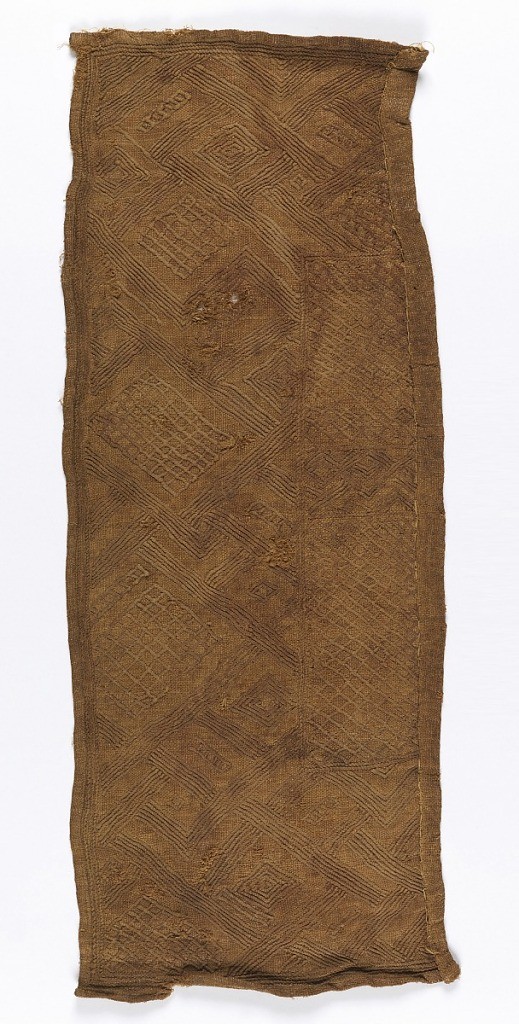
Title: Panel
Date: late 19th century
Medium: raffia Technique: plain weave embroidered with stem stitches
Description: Panel of woven undyed raffia embroidered in stem stitch in inrregular interlacing and grid patterns.  All edges hemmed.